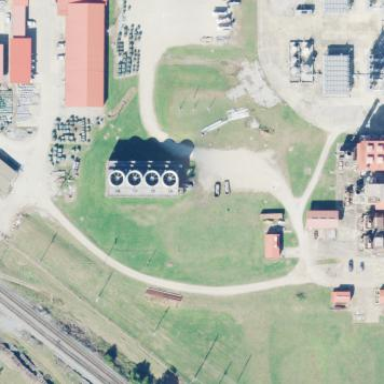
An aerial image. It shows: Industrial area with power plant.